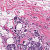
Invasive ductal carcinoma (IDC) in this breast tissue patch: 0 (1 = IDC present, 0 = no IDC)